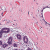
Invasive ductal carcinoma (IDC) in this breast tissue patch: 0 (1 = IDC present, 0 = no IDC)